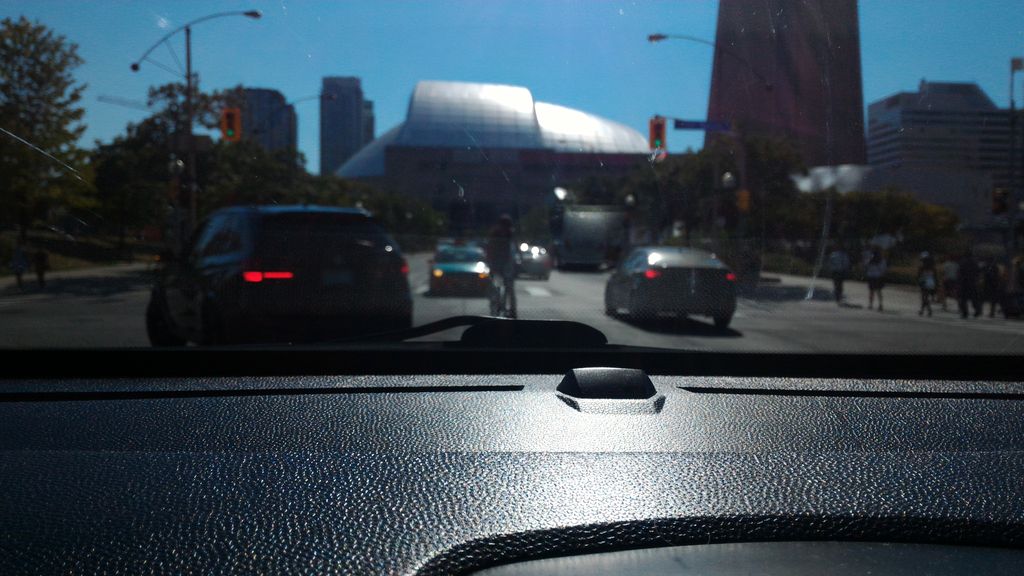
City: toronto